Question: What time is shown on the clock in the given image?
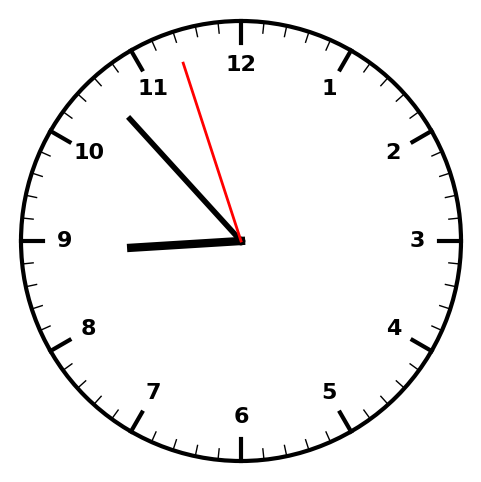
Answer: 08:52:57